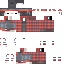
A male human skin with medium skin, wearing brown long hair dressed in a blue hoodie and black pants, featuring a closed mouth.